Question: Recently I have installed the last version of Android Studio (Android Studio 2.1), keeping the old 1.2 version previously installed. Now i have Android Studio 2.1 and Android Studio 1.2. In Android Studio 1.2 when I click on SDK Manager it works properly, but in Andorid Studio 2.1 this problem appears:

how can I fix keeping the two versions of Android studio? Thanks
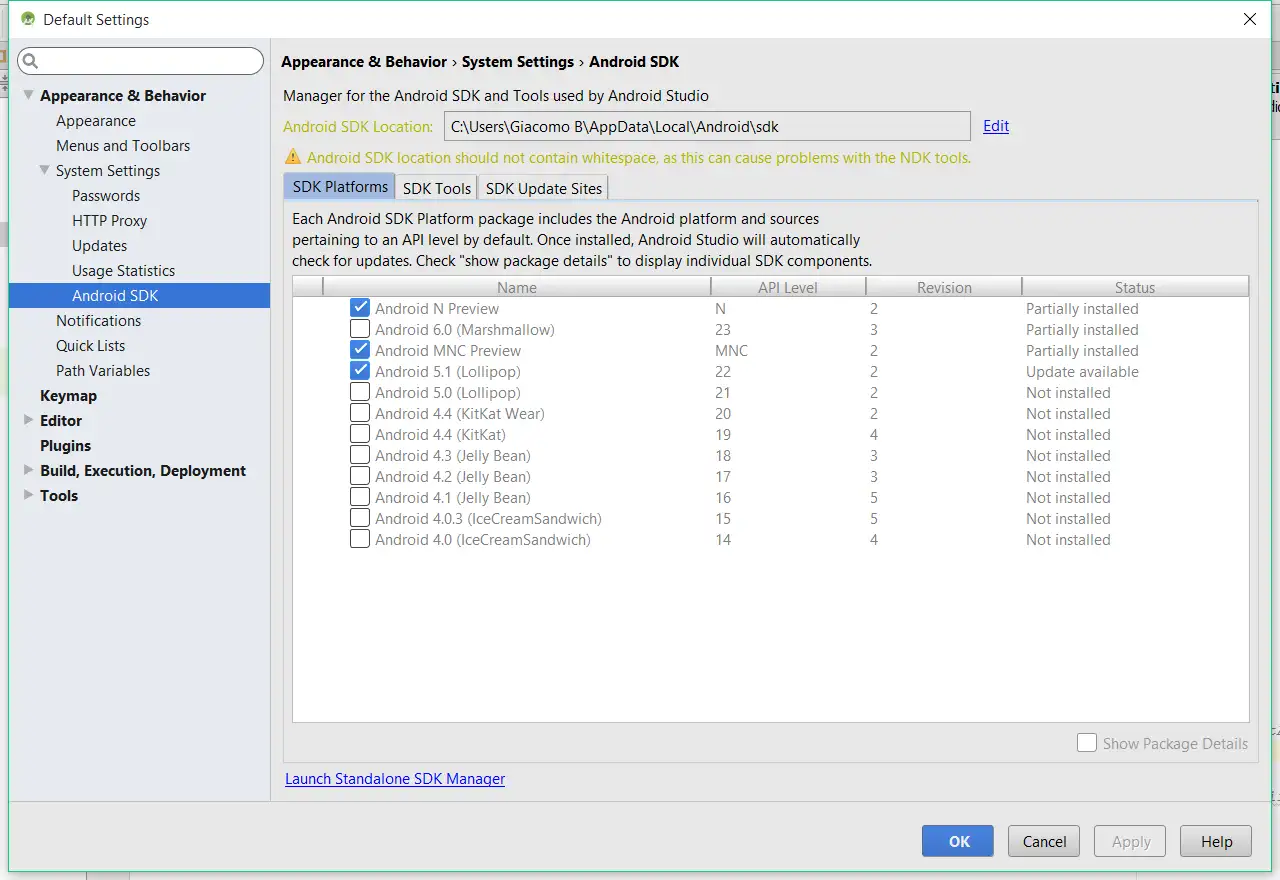
Answer: As the warning message states, the SDK location should not contain whitespace.
Your SDK is at 'C:\Users\Giacomo B\AppData\Local\Android\sdk'. There is a whitespace character in 'Giacomo B'.
The easiest solution is to move the SDK somewhere else, where there is no space or other whitespace character in the path, such as 'C:\Android\sdk'. You can point both Android Studio installations to the new location.